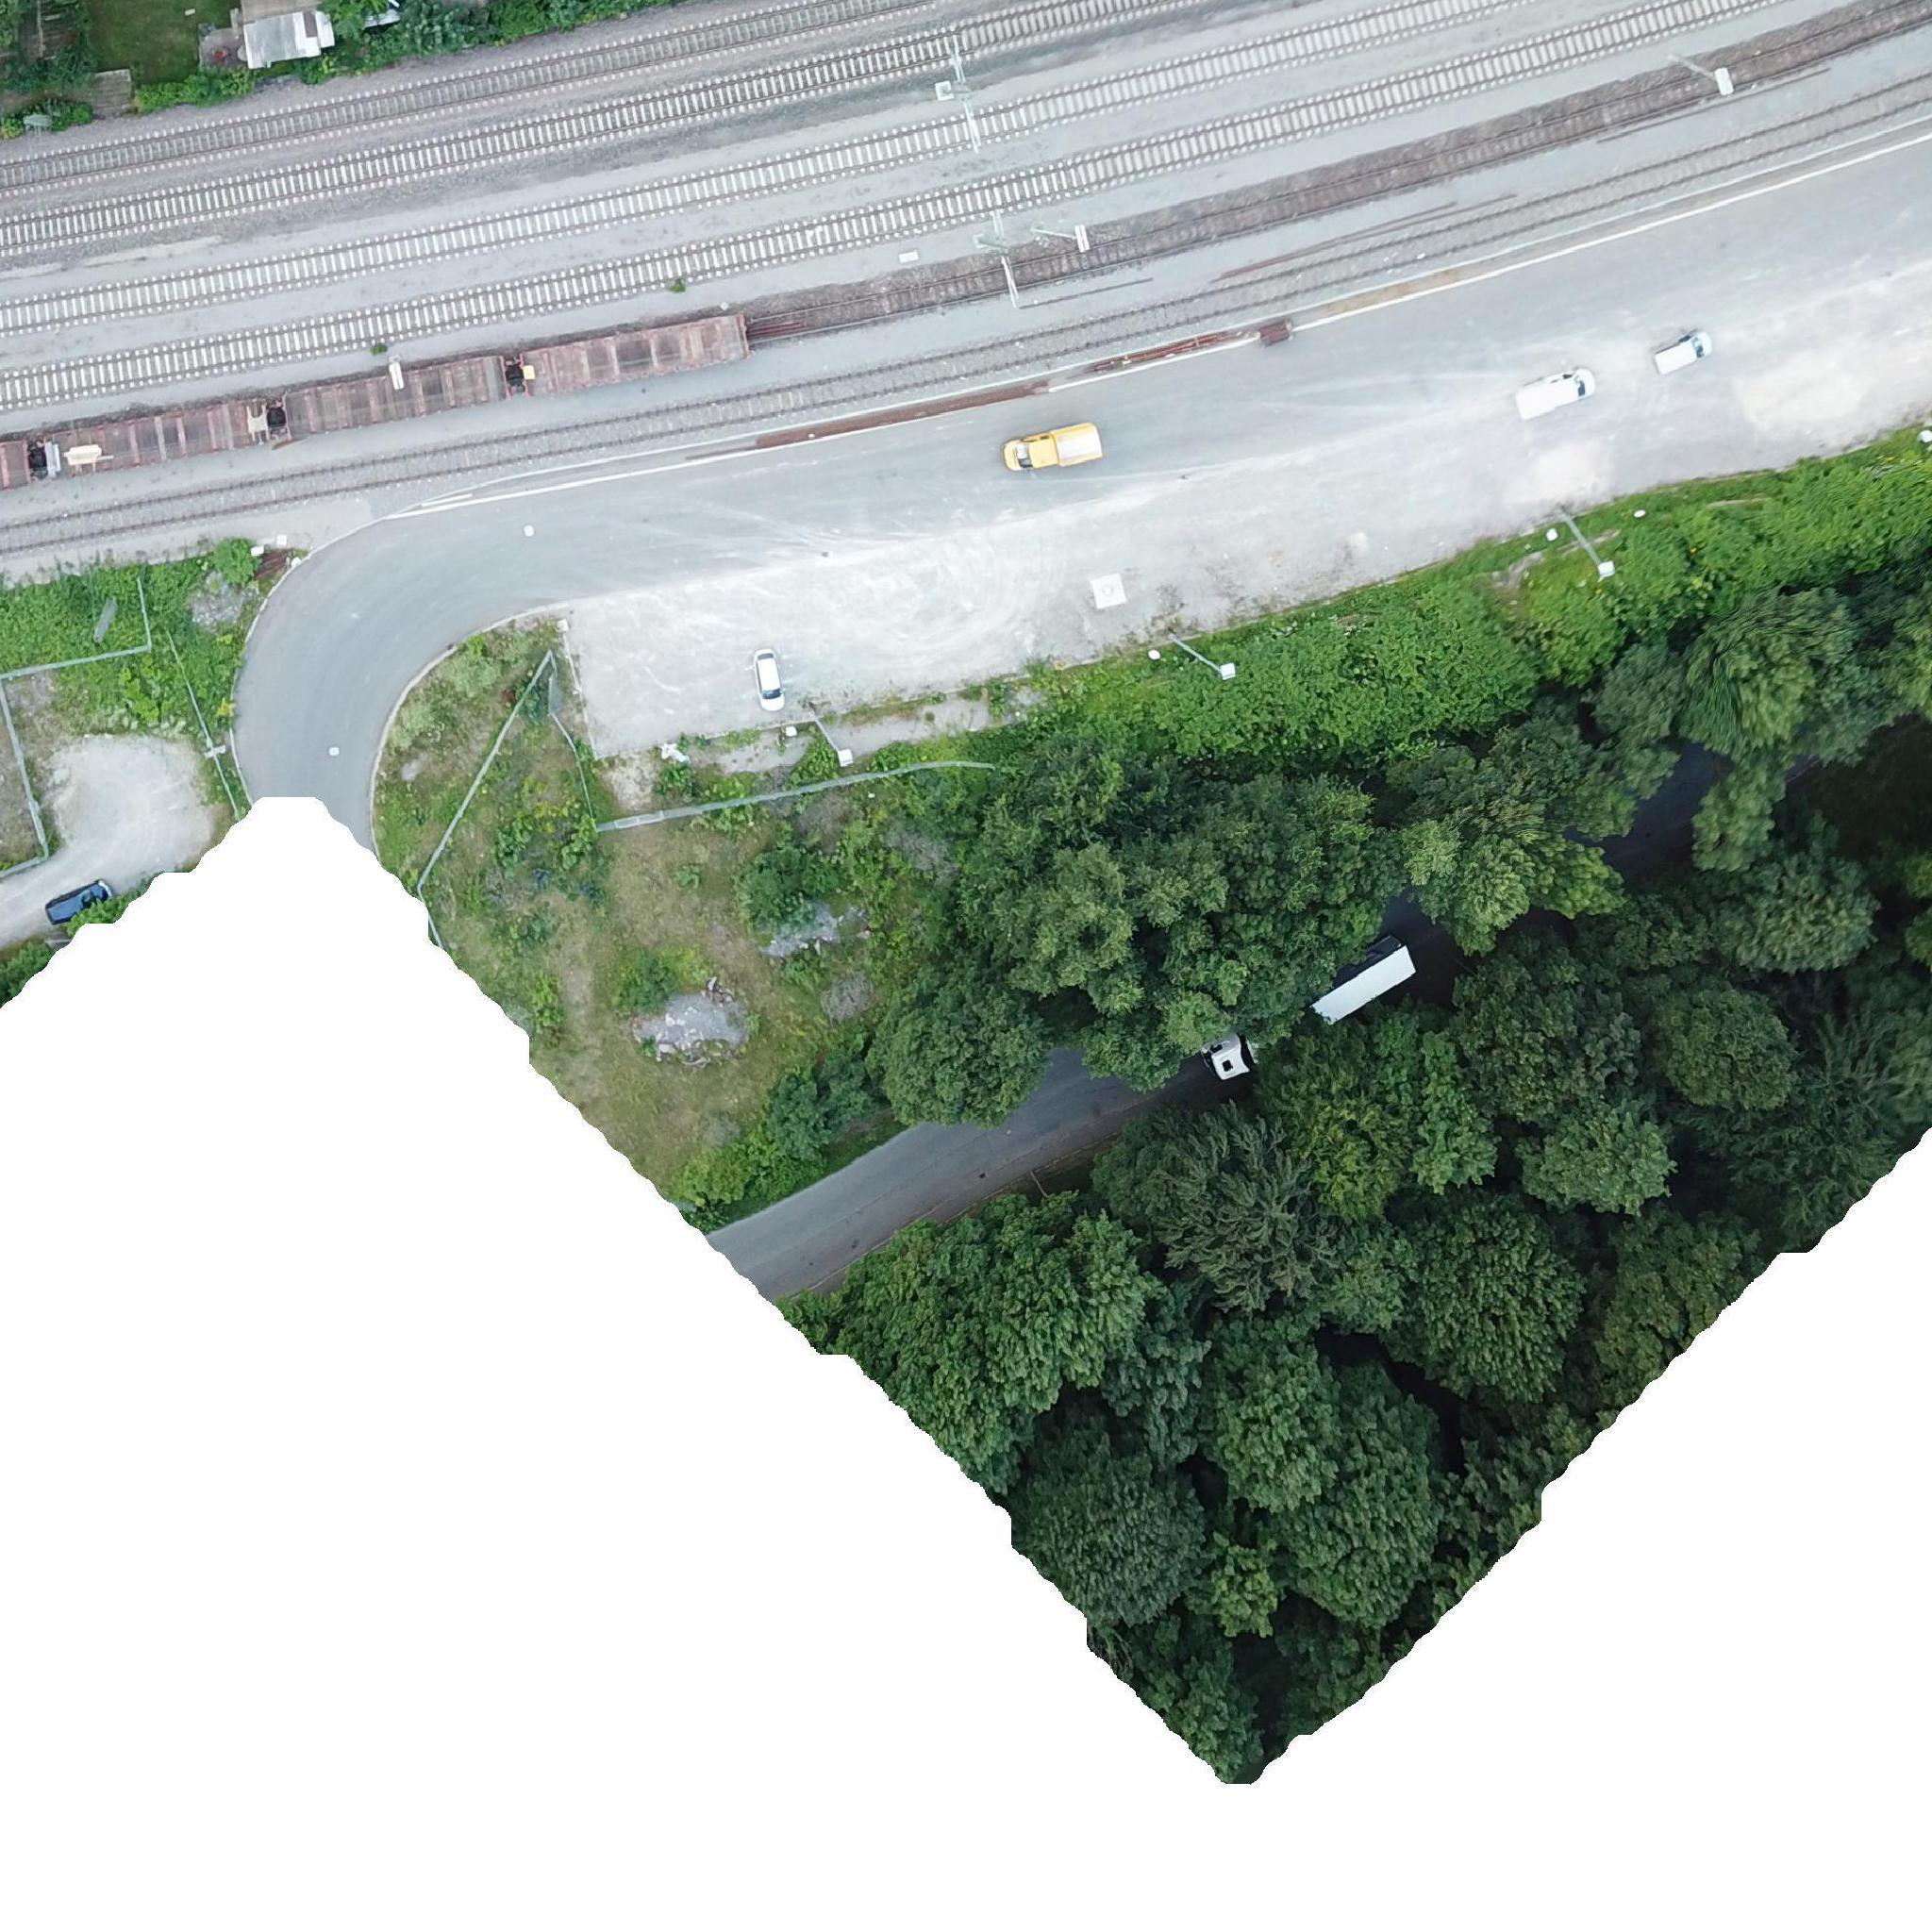
Biome: Western European broadleaf forests